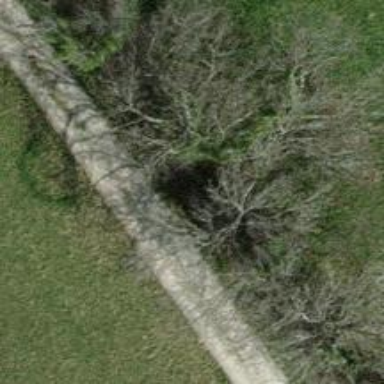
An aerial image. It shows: Broadleaved tree in natural setting.